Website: lowes
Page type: newsletter-management
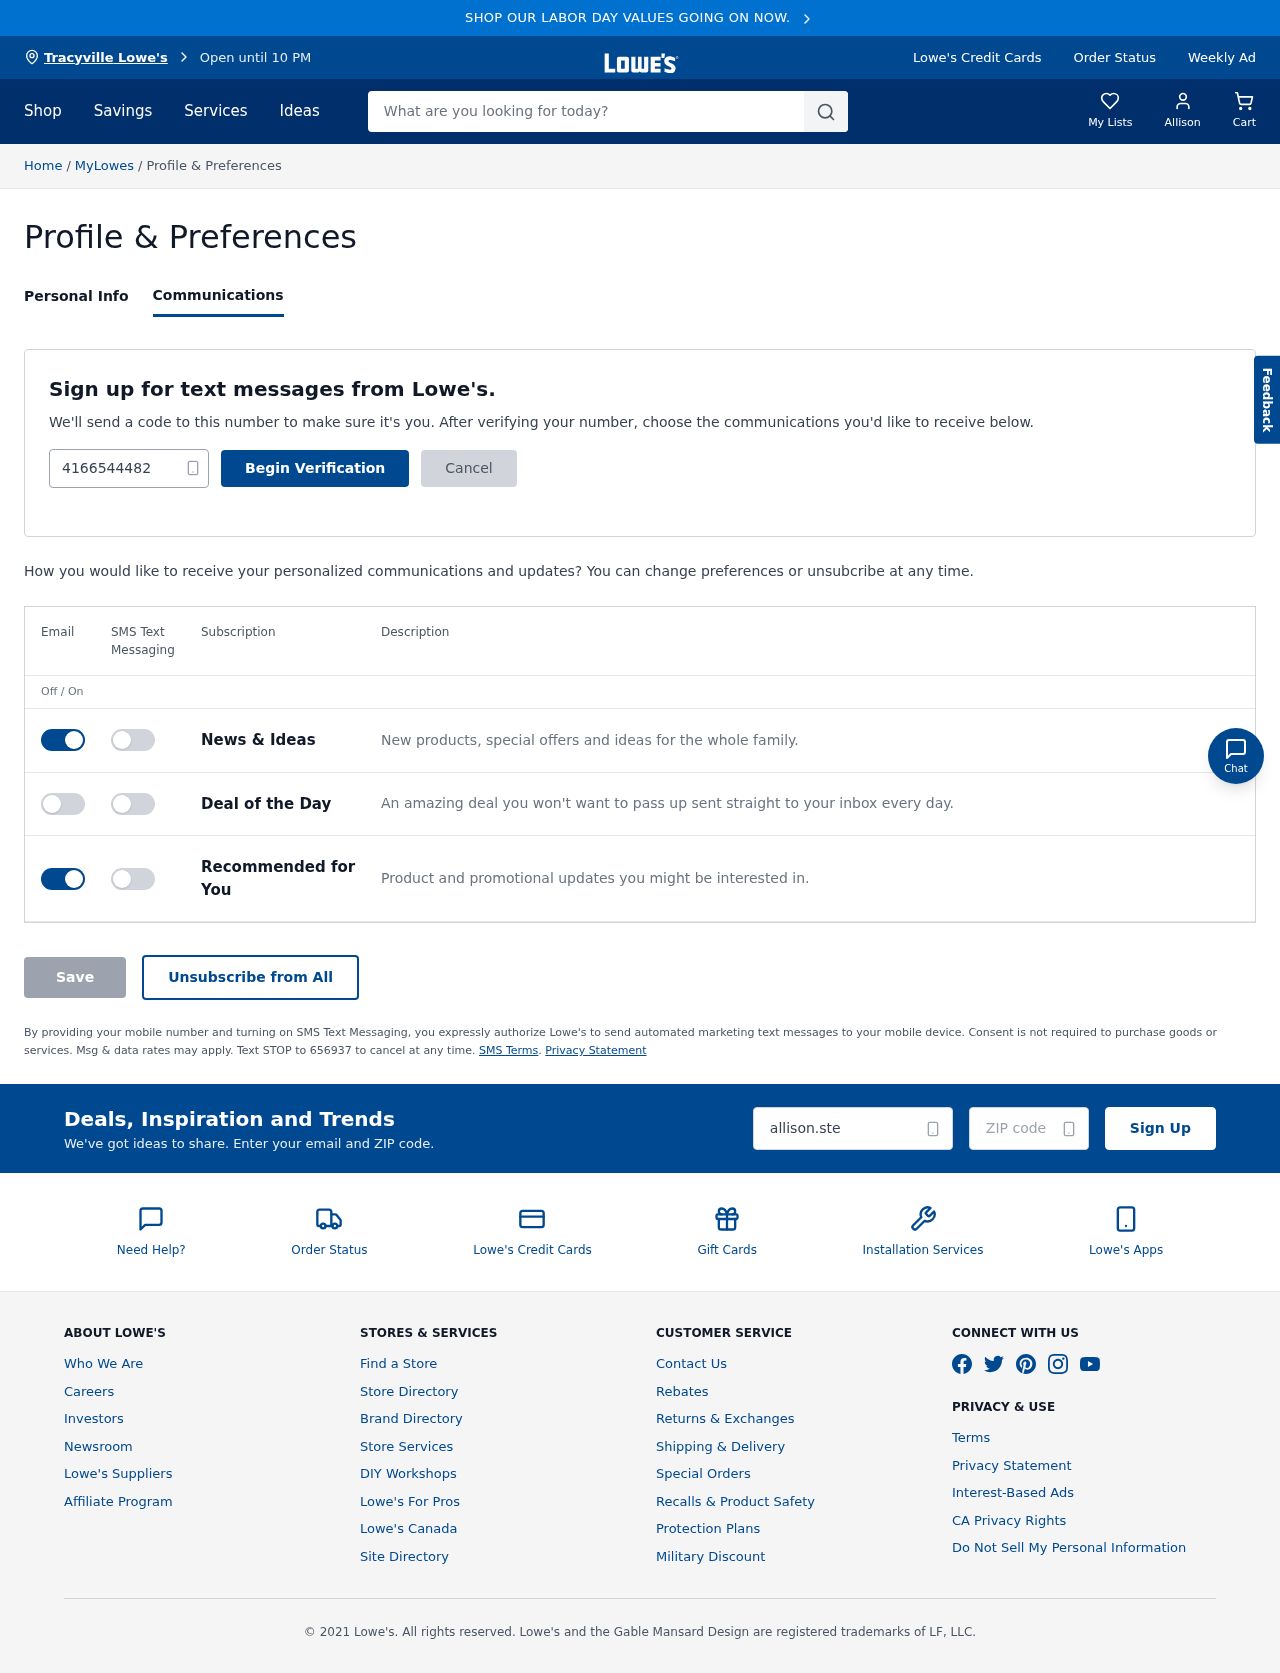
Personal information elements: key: PII_CITY
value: Tracyville Lowe's
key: PII_EMAIL
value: allison.stewart@hotmail.com
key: PII_FIRSTNAME
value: Allison
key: PII_PHONE
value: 4166544482
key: PII_POSTCODE
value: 28354
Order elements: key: ORDER_NUM_ITEMS
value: Cart
Search elements: key: HEADER_SEARCH
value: What are you looking for today?